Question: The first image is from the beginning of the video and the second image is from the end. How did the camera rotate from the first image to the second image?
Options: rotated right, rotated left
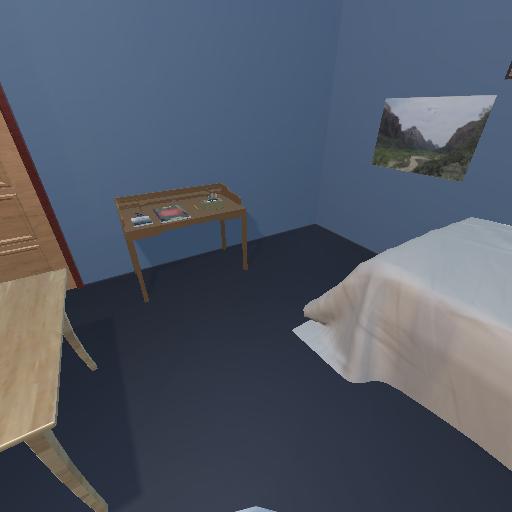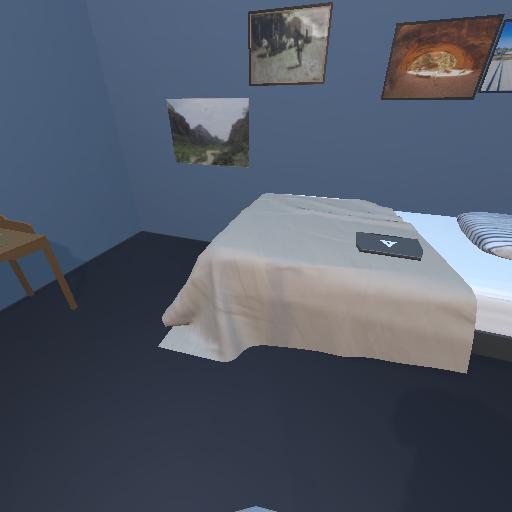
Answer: rotated right